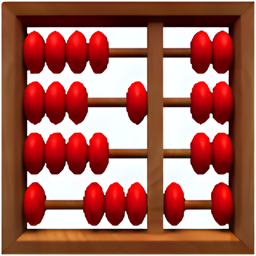
Name: abacus
Emoji: 🧮
Group: Objects
Sub-group: computer